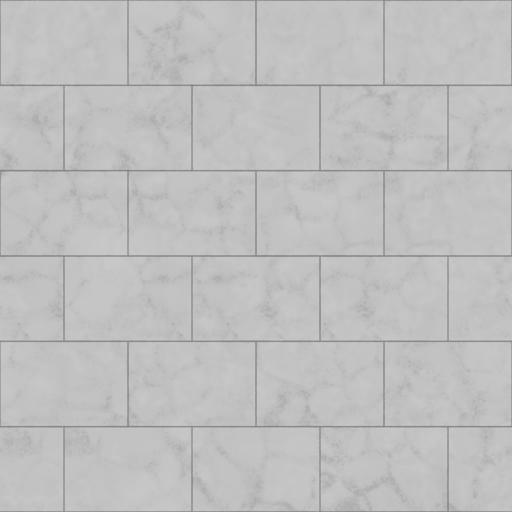
Tags: clean kitchen subway tiled tiles wall white